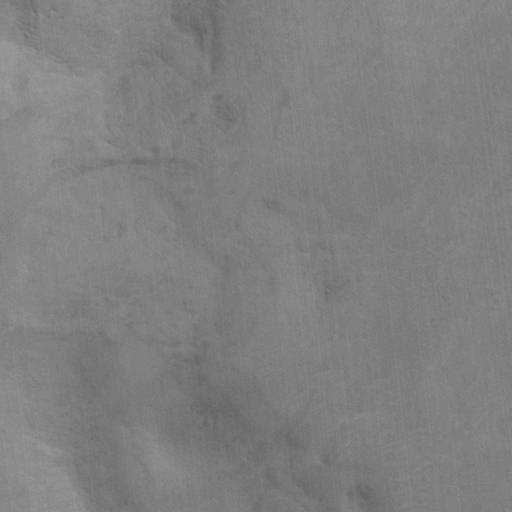
Classes present: Background, Cone